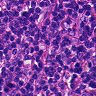
Metastatic tissue present: no